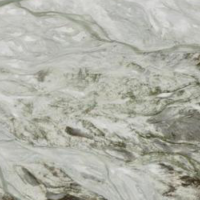
EUNIS habitat code: 48
Species observed at this site:
Micranthes stellaris